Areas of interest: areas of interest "Huaxin Town Fitness and Culture Center (Huaxin Branch)"
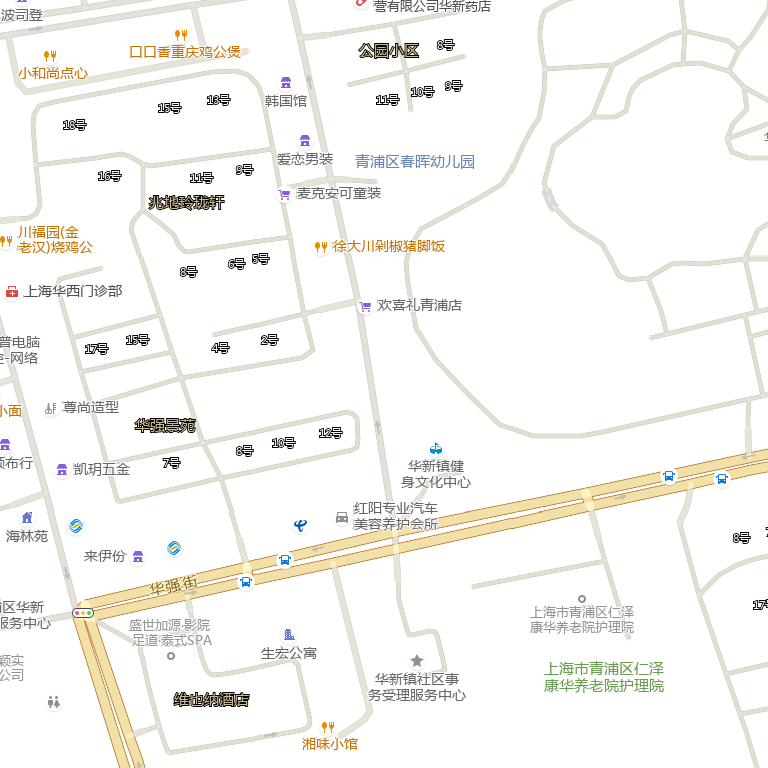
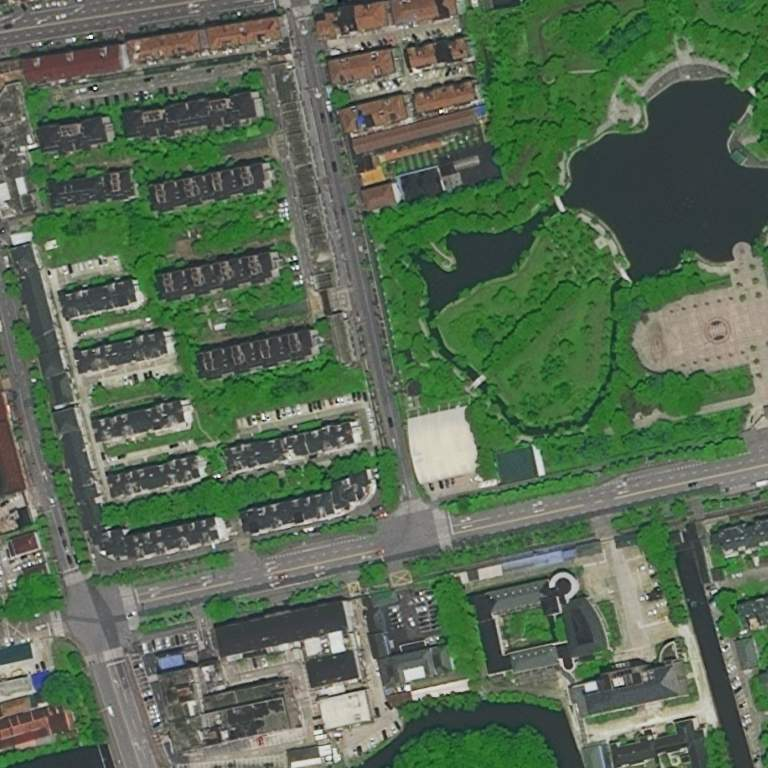